This grayscale texture is a bearing vibration snapshot reshaped row-by-row into a square image. Determine the bearing's health state. Answer with exactly one of: normal, inner_race, outer_race, ball.
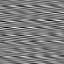
Answer: outer_race